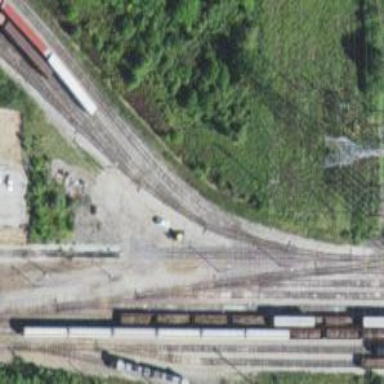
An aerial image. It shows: Rail spur service.